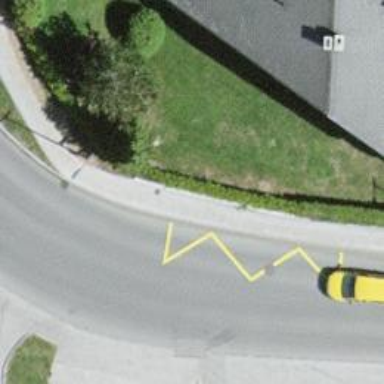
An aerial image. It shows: Bus stop with platform for public transport.